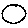
Label: circle